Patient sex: M
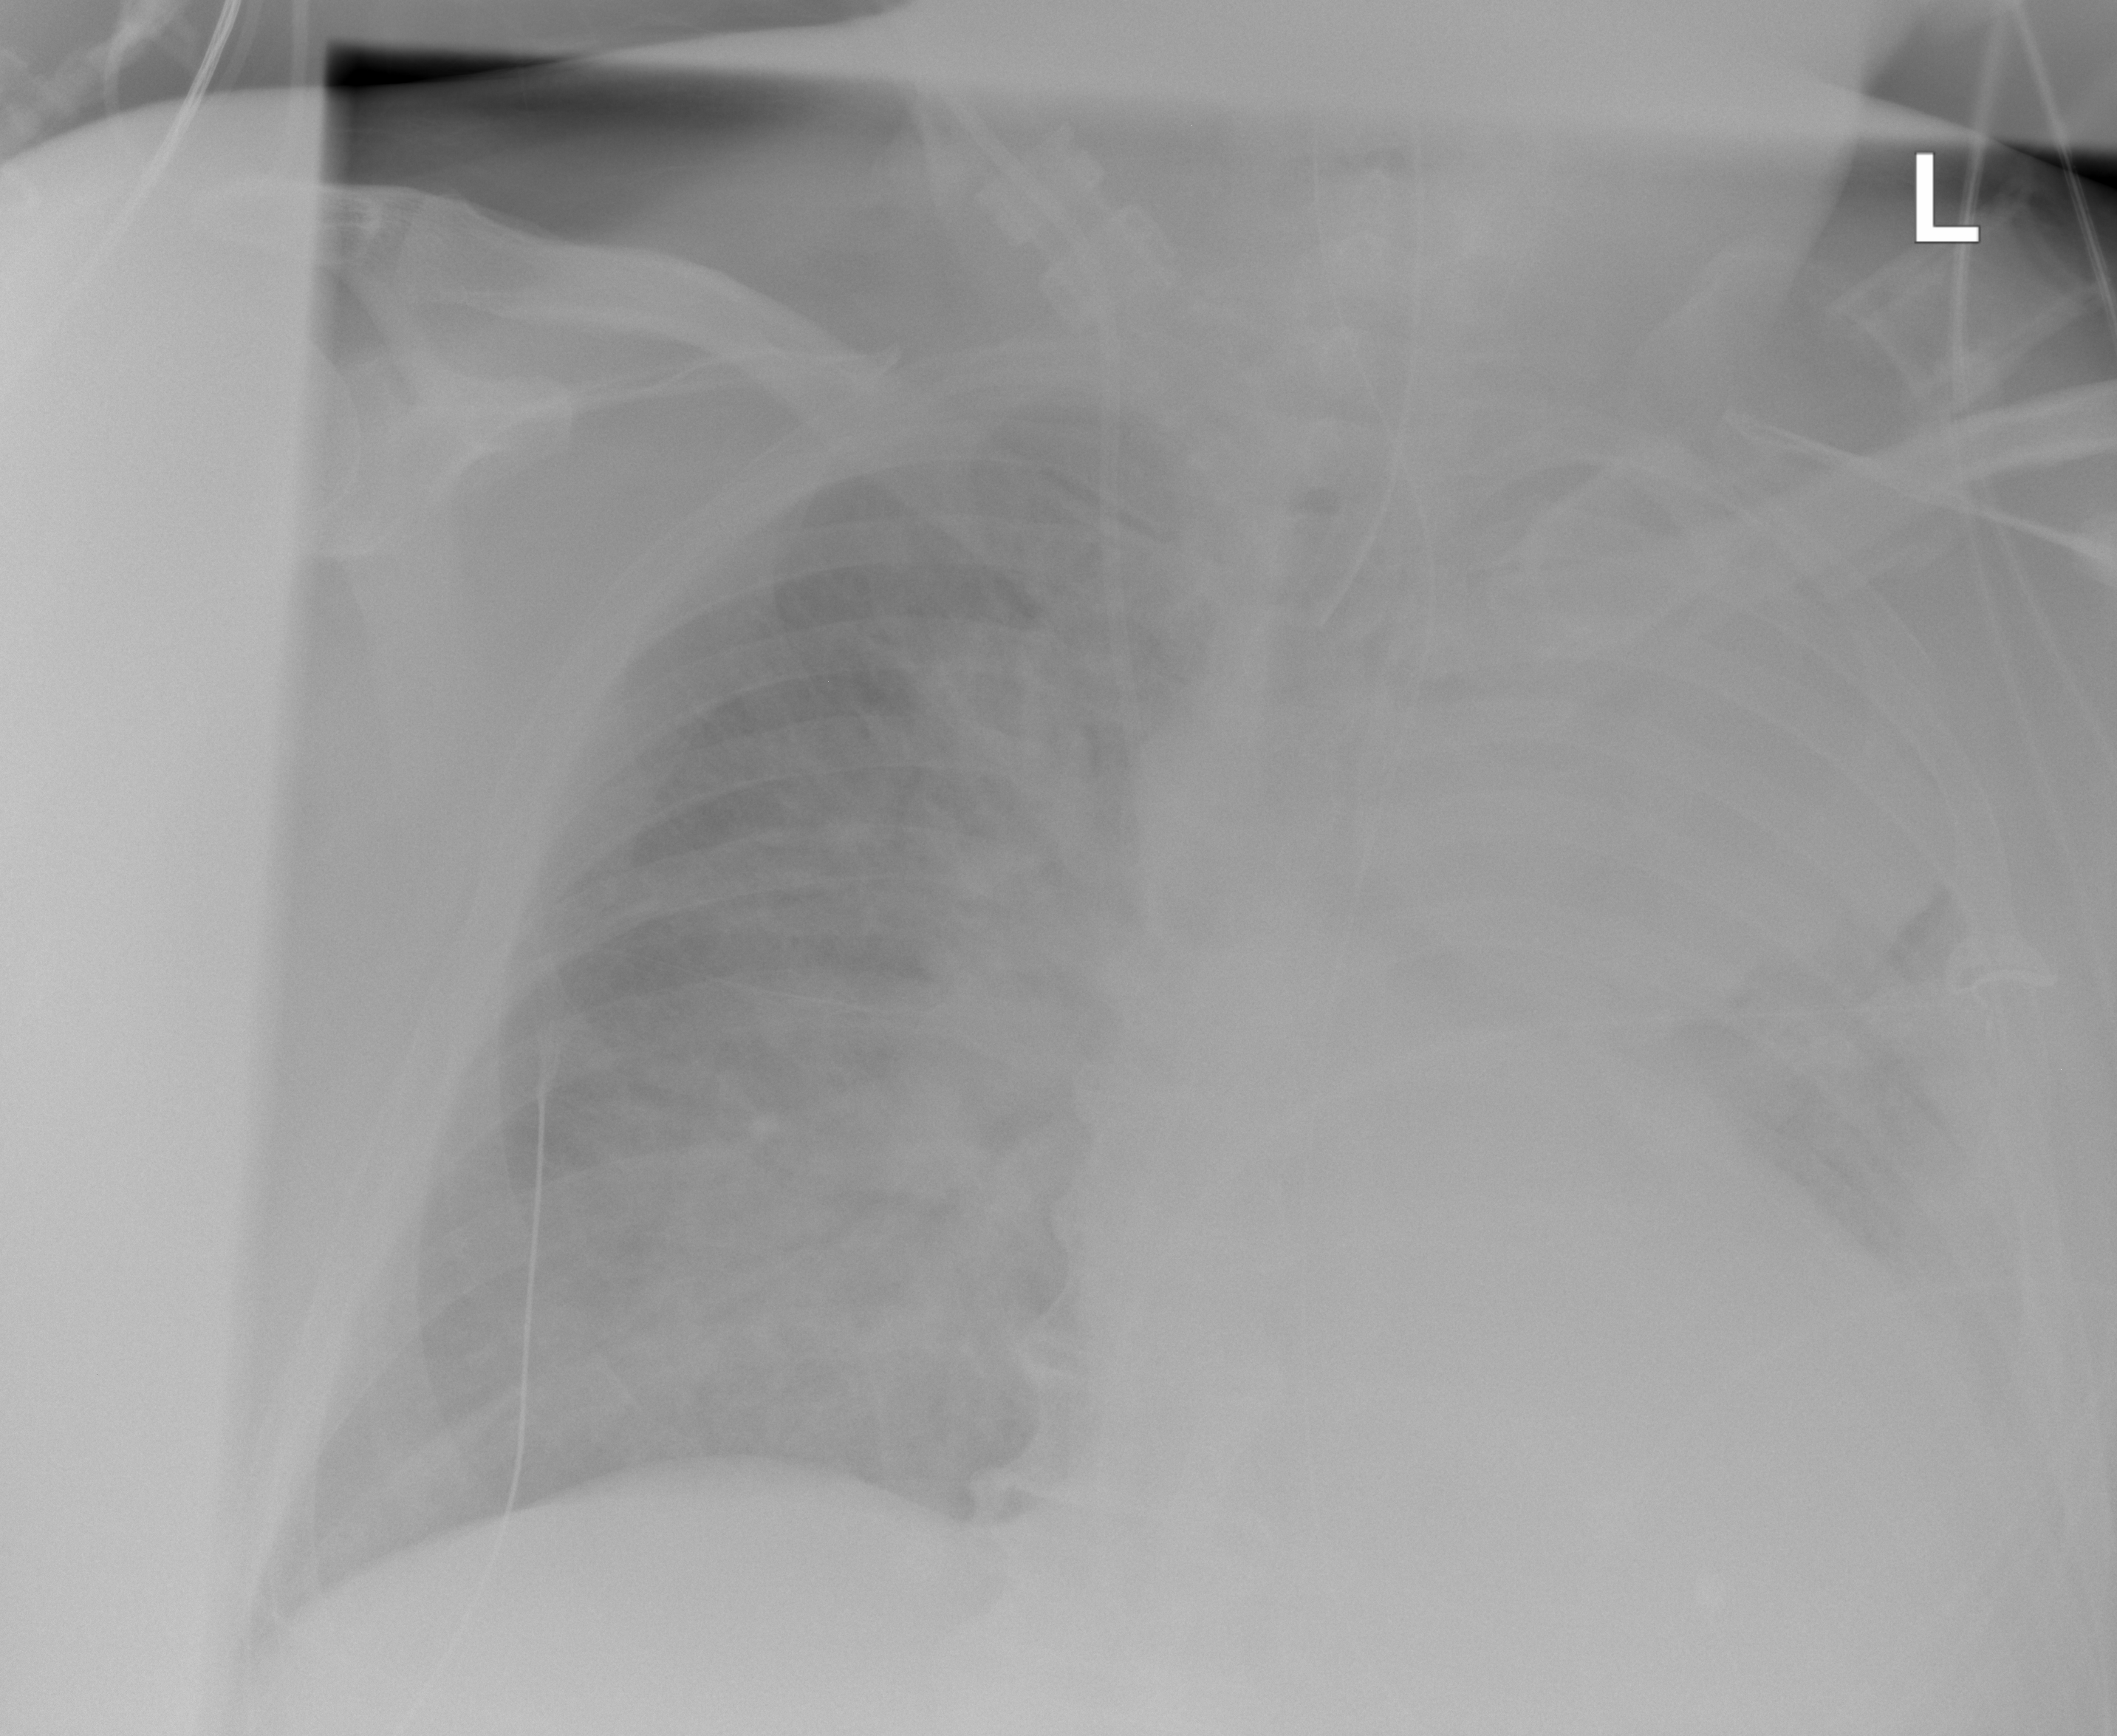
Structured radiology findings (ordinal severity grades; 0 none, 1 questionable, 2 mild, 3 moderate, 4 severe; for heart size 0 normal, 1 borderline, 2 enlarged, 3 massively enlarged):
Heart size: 1
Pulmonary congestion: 3
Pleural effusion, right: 0
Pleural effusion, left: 0
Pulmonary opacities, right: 3
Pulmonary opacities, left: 2
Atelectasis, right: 2
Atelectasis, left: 3